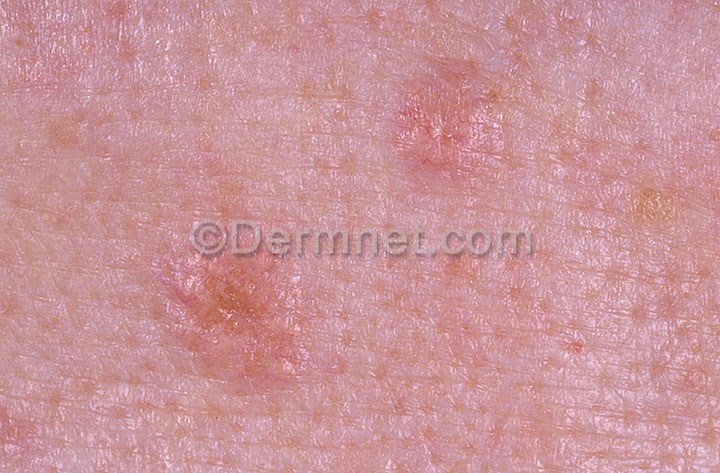
Disease: Seborrheic Keratoses and other Benign Tumors